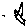
Label: cat